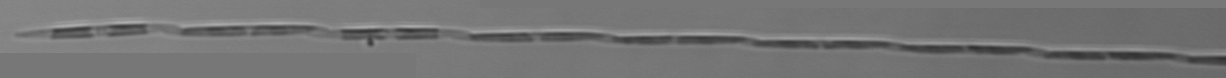
Label: Pseudo-nitzschia